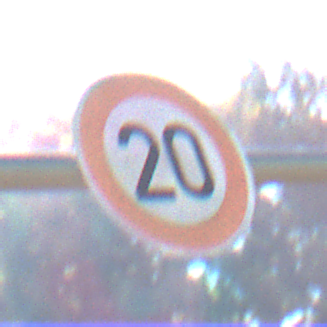
Verkehrszeichen: Geschwindigkeit20
Umgebung: Outdoor, Suburban
Tageszeit: MorningAfternoon
Wetter: PartlyCloudy
Licht: Natural
Jahreszeit: NotSpecified
Kontrast: HighContrast